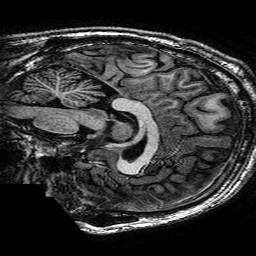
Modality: T1w
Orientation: sagittal
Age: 36
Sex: male
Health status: healthy